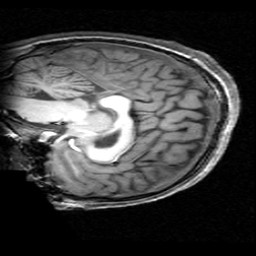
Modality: T1w
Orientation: sagittal
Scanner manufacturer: ge
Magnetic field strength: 3 T
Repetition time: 0.009036 s
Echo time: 0.00184 s